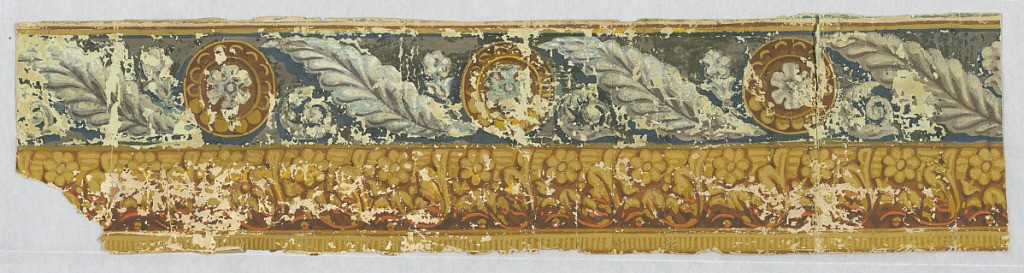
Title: Border
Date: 1815–35
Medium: Block-printed on handmade paper
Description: Border is divided into two distinct pattern bands. The upper band consists of a feather-like leaf, flanked by a conventional flower and acanthus curl, alternating with a rosette-centered medallion. The lower band is an architectural row of leaves and flowers edged in dentilling. Printed in four shades of gray, white, turquoise, dark blue, gold, ocher, rosse, brown and orange.

H# 516